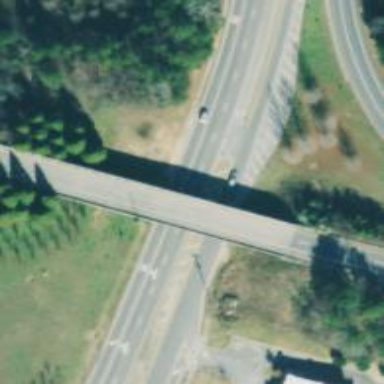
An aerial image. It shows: Trunk link highway.